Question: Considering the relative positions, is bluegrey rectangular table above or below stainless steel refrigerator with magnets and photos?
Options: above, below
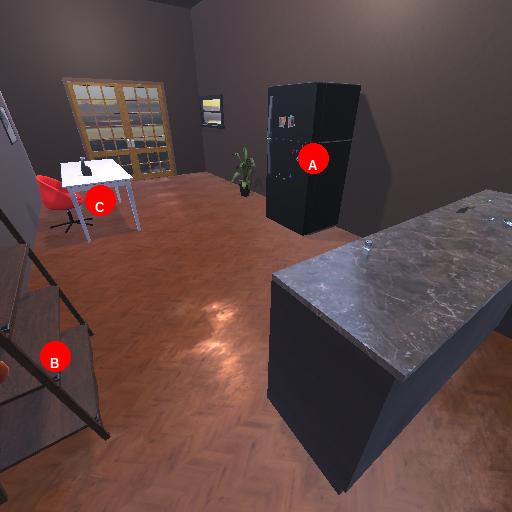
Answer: above